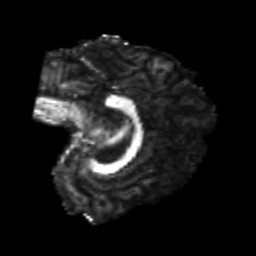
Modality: FA
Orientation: sagittal
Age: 21
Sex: male
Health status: healthy
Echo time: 0.074 s